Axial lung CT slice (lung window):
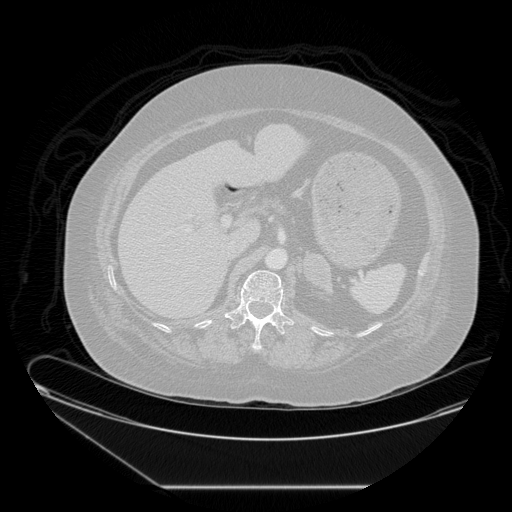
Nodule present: no